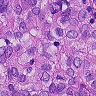
Metastatic tissue present: yes